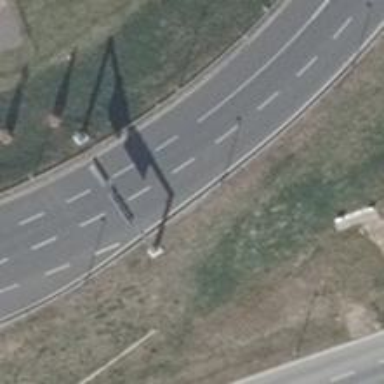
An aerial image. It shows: Asphalt trunk highway with embankment.